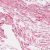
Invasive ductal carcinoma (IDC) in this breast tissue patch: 0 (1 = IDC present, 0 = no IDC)